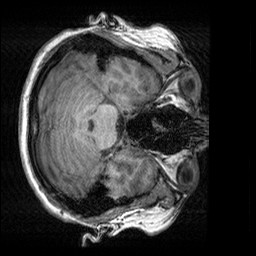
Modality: T1w
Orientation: axial
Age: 30
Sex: male
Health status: healthy
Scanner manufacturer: siemens
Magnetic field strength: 3 T
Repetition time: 2.3 s
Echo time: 0.00303 s